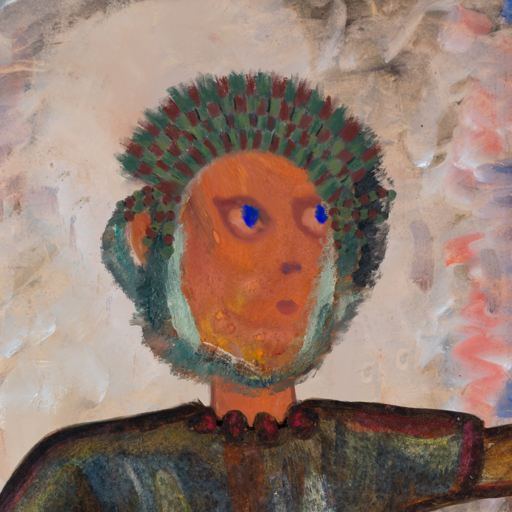
Background: Roy_Bahadur, Head And Neck Side: Mother_And_Son_Son, Face Side: Mother_And_Son_Mother, Bust: Mosgoul, Hair Side: Boggyland, Head Accessory: After_Raid_Crown, Second Necklace: Blank, Necklace: Mosgoul, Baby: Blank